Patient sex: F
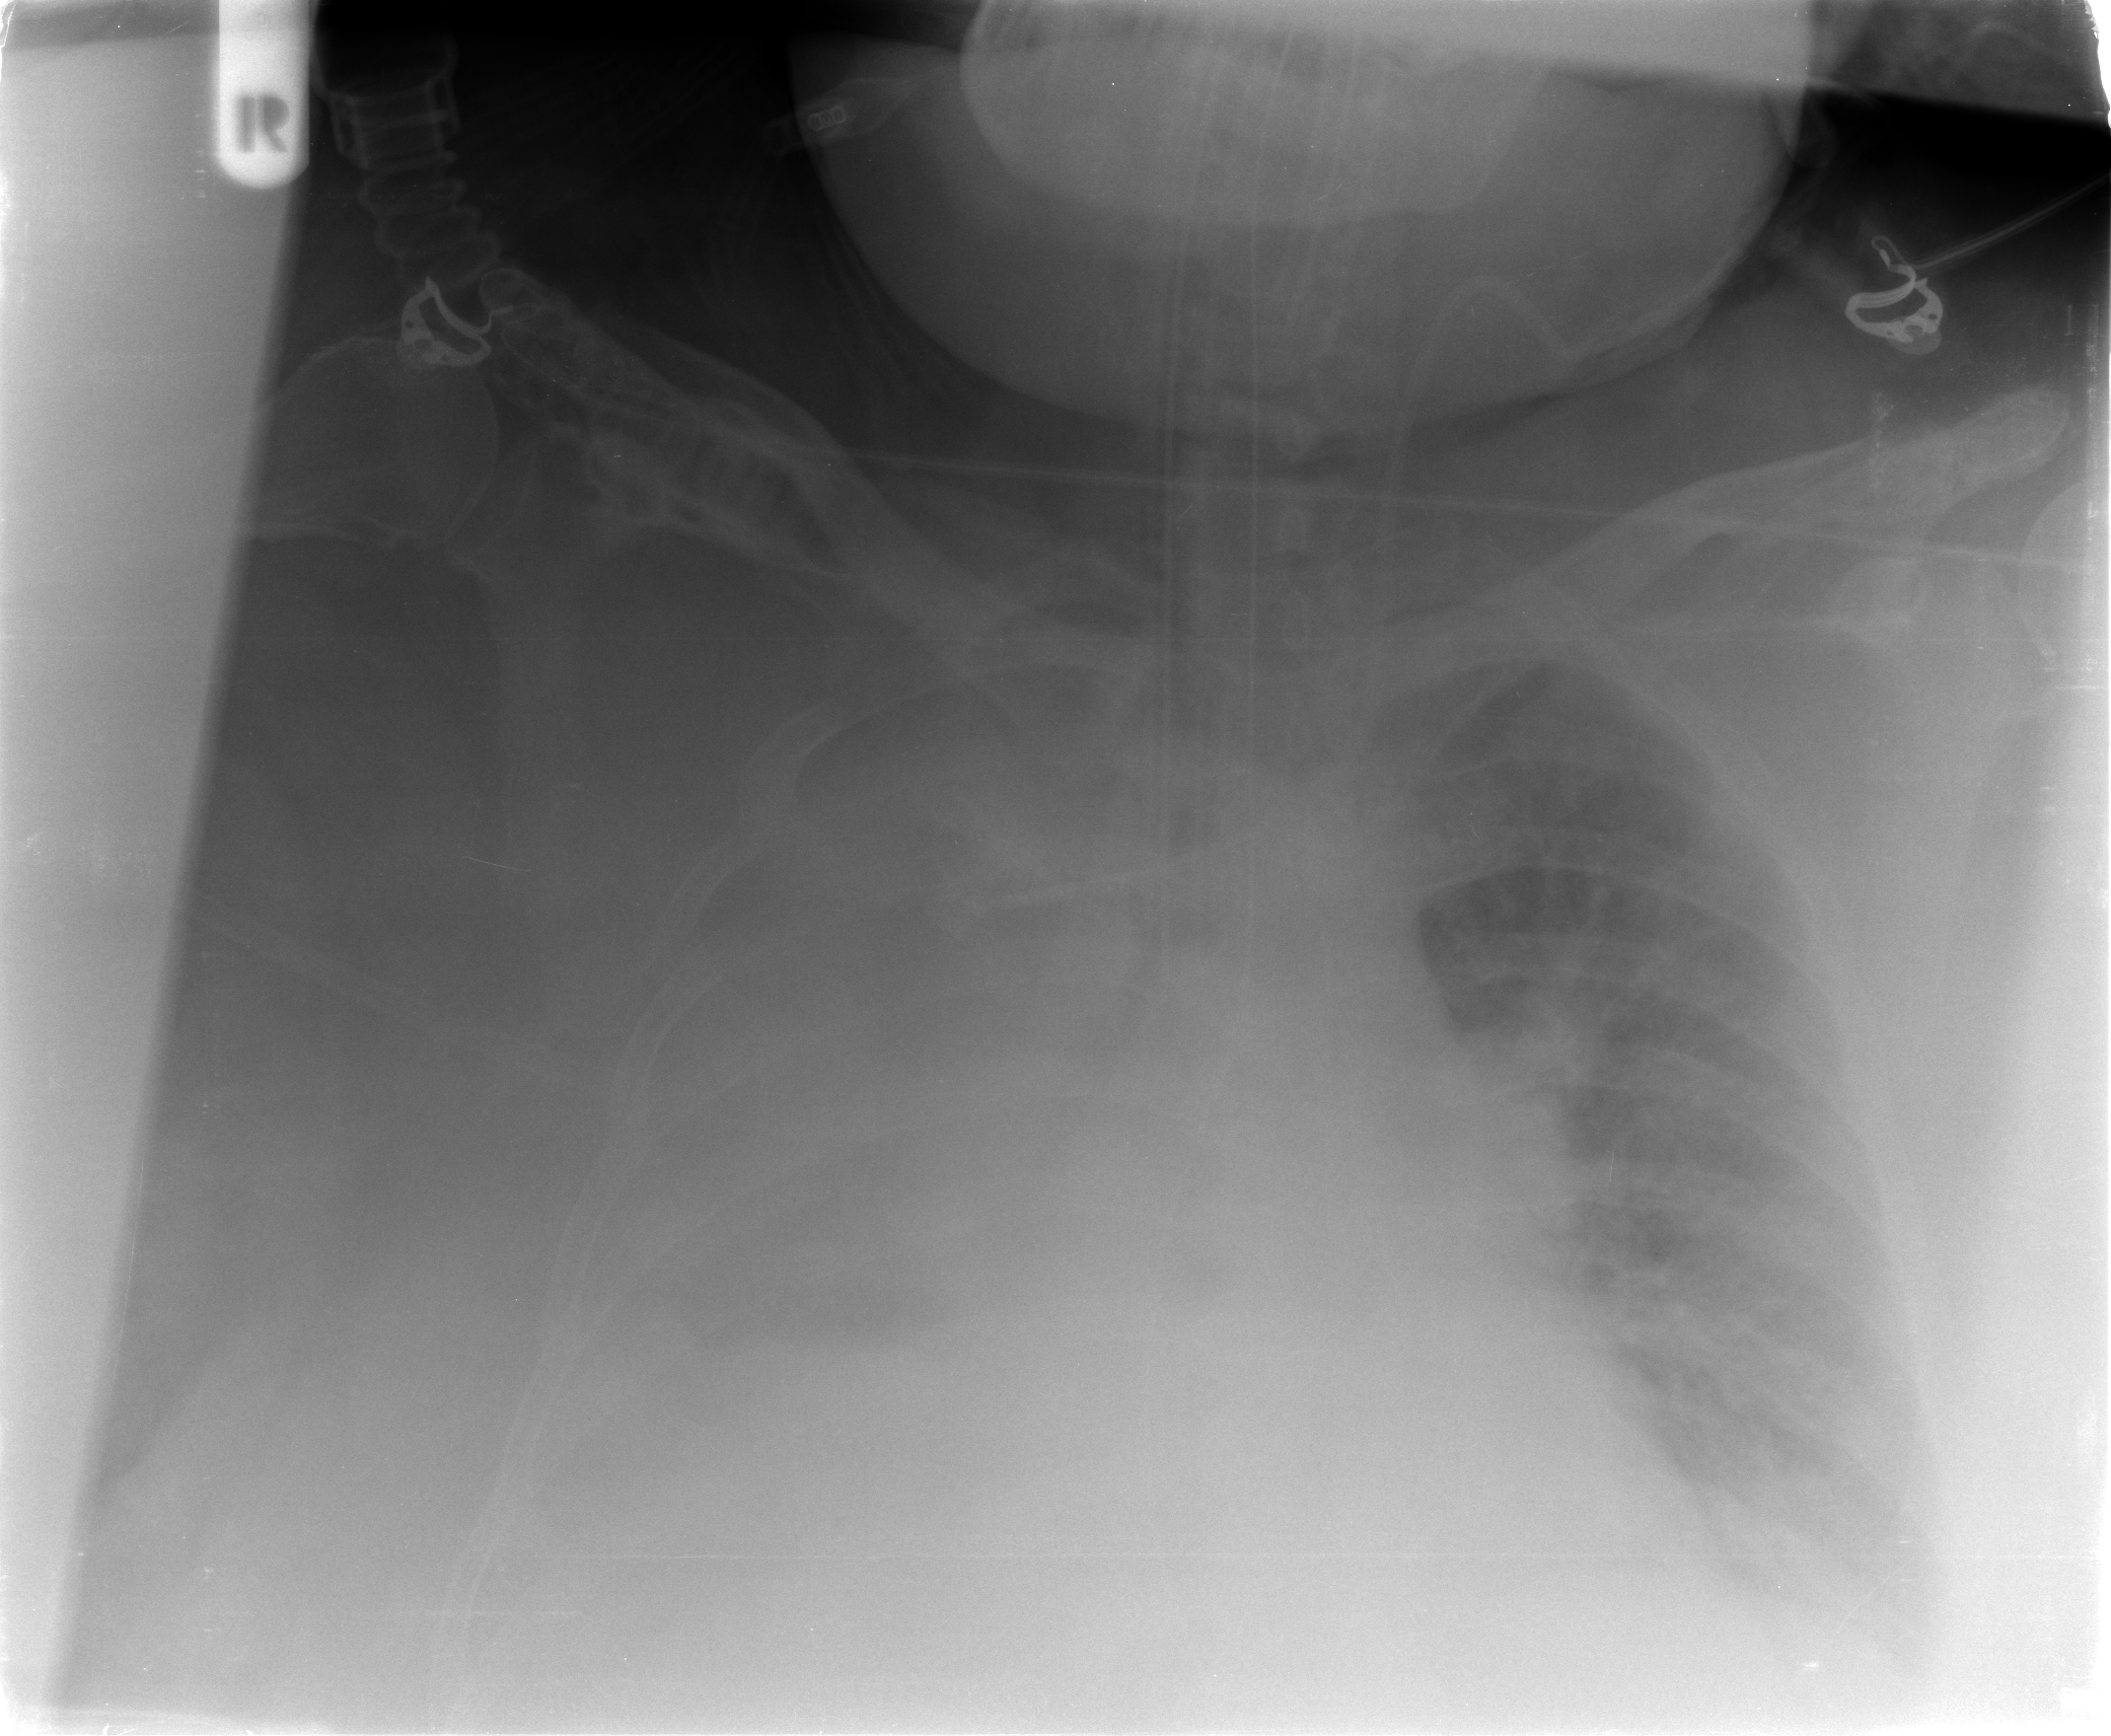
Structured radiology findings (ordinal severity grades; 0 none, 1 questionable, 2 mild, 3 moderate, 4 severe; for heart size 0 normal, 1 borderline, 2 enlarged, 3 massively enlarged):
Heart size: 2
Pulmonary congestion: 2
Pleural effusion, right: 3
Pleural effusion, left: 2
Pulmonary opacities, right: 1
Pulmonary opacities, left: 1
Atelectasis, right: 4
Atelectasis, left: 2